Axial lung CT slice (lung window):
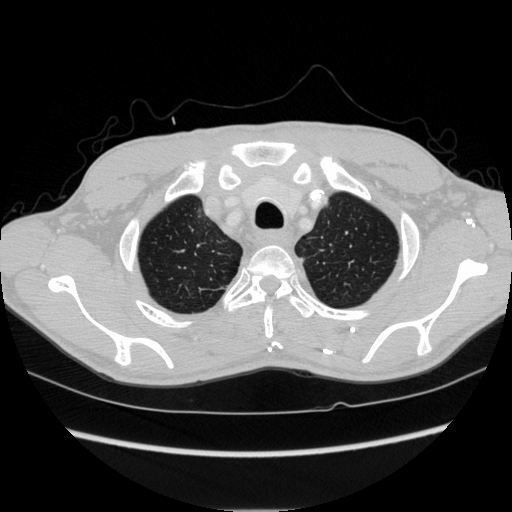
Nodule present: no